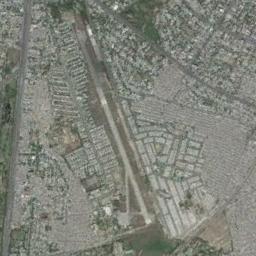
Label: airport